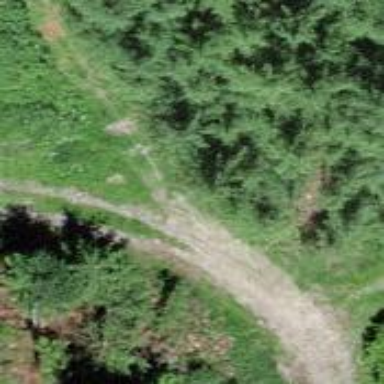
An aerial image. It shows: Grass track.